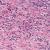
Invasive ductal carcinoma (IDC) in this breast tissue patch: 0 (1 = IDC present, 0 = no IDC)